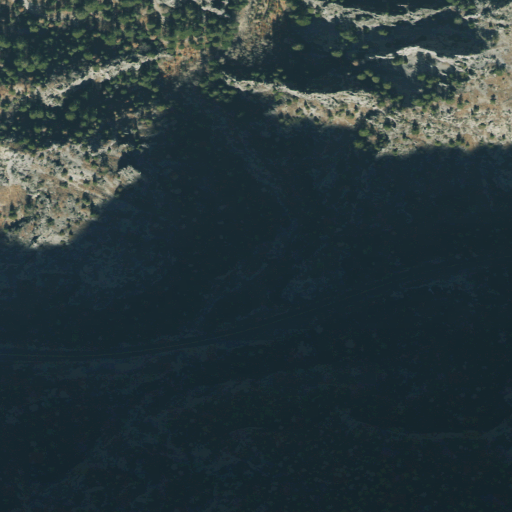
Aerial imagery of valley in Utah named Tank Canyon containing evergreen forest, shrub, open development, low intensity development, medium intensity development, and deciduous forest